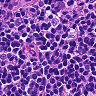
Metastatic tissue present: no